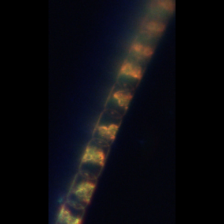
Taxon: Lauderia_Hemiaulus
Group: Diatoms